Question: I have a form with two comboboxes .
combobox1 unitupc
combobox2 production line
First, the unitupc gets loaded and then for each unitupc chosen the combobox2 gets populated. The issue I am having is that for each unitupc chosen by the user the previous values is stored in the combobox2 and the list keeps getting added, how does one clear the combobox each time the unitupc is chosen and reload it in?
Here is a picture of the form with the issue i am talking about:

'''
private void DimensionSelection_Load(object sender, EventArgs e)
{
// TODO: This line of code loads data into the 'CorsicanaNetWeightDataSet10.Net_Weight_Master_Data_Report' table. You can move, or remove it, as needed.
// TODO: This line of code loads data into the 'corsicanaNetWeightDataSet9.ProductionLine' table. You can move, or remove it, as needed.
prodline = new productweightdataset();
// TODO: This line of code loads data into the 'corsicanaNetWeightDataSet3.ProductionLine' table. You can move, or remove it, as needed.
//this.productionLineTableAdapter.Fill(this.corsicanaNetWeightDataSet3.ProductionLine,comboBox3.Text.ToString());
// TODO: This line of code loads data into the 'corsicanaNetWeightDataSet2.ItemDescription' table. You can move, or remove it, as needed.
//this.itemDescriptionTableAdapter.Fill(this.corsicanaNetWeightDataSet2.ItemDescription);
loadprod();
this.reportViewer1.RefreshReport();
reportViewer1.Visible = false;
}
private void comboBox1_SelectedIndexChanged(object sender, EventArgs e)
{
//if (comboBox1.SelectedIndex > -1)
//{
// button1.Enabled = true;
//}
Loadproduction();
comboBox2.Refresh();
}
private void loadprod()
{
try
{
using (MSSQL.SqlConnection connection = new MSSQL.SqlConnection(constr))
{
connection.Open();
using (MSSQL.SqlCommand command = new MSSQL.SqlCommand("SELECT [Unit UPC Base Item] as Unitupc, [Item Description] AS ItemDescription FROM ItemDesc", connection))
{
{
MSSQL.SqlDataAdapter myadapter = new System.Data.SqlClient.SqlDataAdapter();
myadapter.SelectCommand = command;
myadapter.Fill(prodline, "DataTable1");
}
}
//fill drop down
comboBox1.DataSource = prodline.DataTable1;
comboBox1.ValueMember = "ItemDescription";
comboBox1.DisplayMember = "ItemDescription";
comboBox3.DataSource = prodline.DataTable1;
comboBox3.ValueMember = "Unitupc";
comboBox3.DisplayMember = "Unitupc";
if (comboBox1.Items.Count > 0)
{
comboBox1.SelectedIndex = 0;
Loadproduction();
}
}
}
catch (Exception) { /*Handle error*/ }
}
//private void comboBox3_SelectedIndexChanged(object sender, EventArgs e)
//{
// this.productionLineTableAdapter1.Fill(this.corsicanaNetWeightDataSet9.ProductionLine, comboBox3.Text.ToString());
//}
private void Loadproduction()
{
if (comboBox1.SelectedValue.ToString().Trim().Length > 0)
{
try
{
using (MSSQL.SqlConnection connection = new MSSQL.SqlConnection(constr))
{
connection.Open();
using (MSSQL.SqlCommand command = new MSSQL.SqlCommand("SELECT TOP (100) PERCENT dbo.[Production Lines].[Production Line Description] AS prodline FROM dbo.[Production Lines] LEFT OUTER JOIN dbo.[Net Weight Master Data] ON dbo.[Production Lines].[Production Line] = dbo.[Net Weight Master Data].[Production Line] RIGHT OUTER JOIN dbo.ItemDesc ON dbo.[Net Weight Master Data].[Unit UPC Base Item] = dbo.ItemDesc.[Unit UPC Base Item] WHERE (dbo.ItemDesc.[Unit UPC Base Item] = '0001') GROUP BY dbo.[Production Lines].[Production Line], dbo.[Production Lines].[Production Line Description], dbo.ItemDesc.[Unit UPC Base Item] ORDER BY dbo.ItemDesc.[Unit UPC Base Item]", connection))
{
MSSQL.SqlParameter myparam = new MSSQL.SqlParameter();
myparam.Direction = ParameterDirection.Input;
myparam.ParameterName = "@unitupc";
myparam.SqlDbType = SqlDbType.NVarChar;
myparam.Size = 50;
myparam.Value = comboBox3.Text;
command.Parameters.Add(myparam);
MSSQL.SqlDataAdapter myadapter = new System.Data.SqlClient.SqlDataAdapter();
myadapter.SelectCommand = command;
myadapter.Fill(prodline, "DataTable2");
comboBox2.DataSource = prodline.DataTable2;
comboBox2.DisplayMember = "prodline";
}
}
}
catch (Exception) { /*Handle error*/ }
}
}
'''
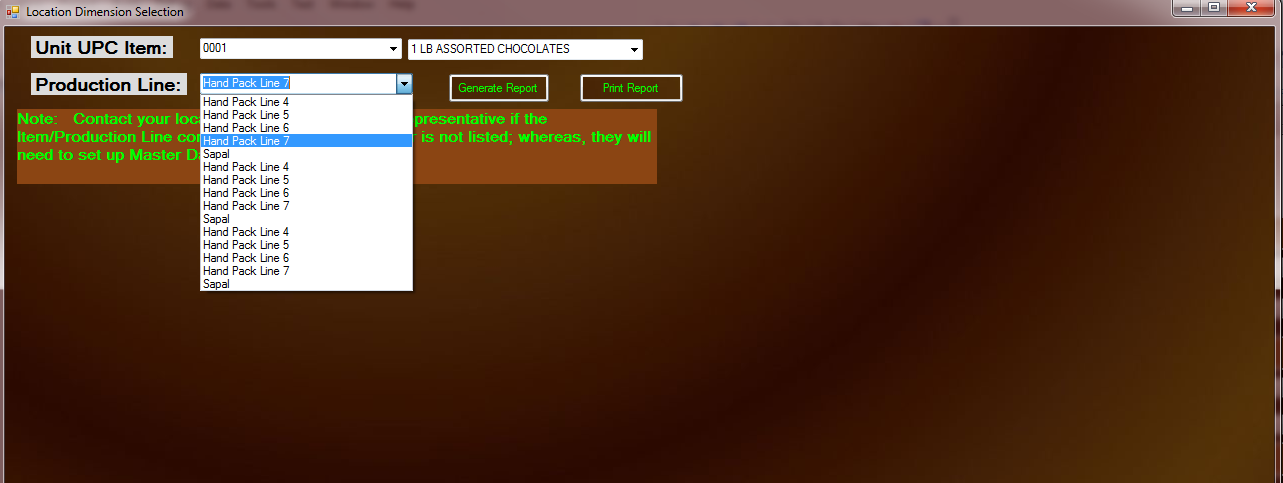
Answer: You Have to clear the DataSource of Combobox, before binding the new values. Use Clear to clear the DataTable as @LarsTech as suggested. See my edits
'''
private void comboBox1_SelectedIndexChanged(object sender, EventArgs e)
{
comboBox2.DataSource = null;
Loadproduction();
comboBox2.Refresh();
}
'''
Edit:
'''
private void Loadproduction()
{
if (comboBox1.SelectedValue.ToString().Trim().Length > 0)
{
try
{
using (MSSQL.SqlConnection connection = new MSSQL.SqlConnection(constr))
{
connection.Open();
using (MSSQL.SqlCommand command = new MSSQL.SqlCommand("SELECT TOP (100) PERCENT dbo.[Production Lines].[Production Line Description] AS prodline FROM dbo.[Production Lines] LEFT OUTER JOIN dbo.[Net Weight Master Data] ON dbo.[Production Lines].[Production Line] = dbo.[Net Weight Master Data].[Production Line] RIGHT OUTER JOIN dbo.ItemDesc ON dbo.[Net Weight Master Data].[Unit UPC Base Item] = dbo.ItemDesc.[Unit UPC Base Item] WHERE (dbo.ItemDesc.[Unit UPC Base Item] = '0001') GROUP BY dbo.[Production Lines].[Production Line], dbo.[Production Lines].[Production Line Description], dbo.ItemDesc.[Unit UPC Base Item] ORDER BY dbo.ItemDesc.[Unit UPC Base Item]", connection))
{
MSSQL.SqlParameter myparam = new MSSQL.SqlParameter();
myparam.Direction = ParameterDirection.Input;
myparam.ParameterName = "@unitupc";
myparam.SqlDbType = SqlDbType.NVarChar;
myparam.Size = 50;
myparam.Value = comboBox3.Text;
command.Parameters.Add(myparam);
MSSQL.SqlDataAdapter myadapter = new System.Data.SqlClient.SqlDataAdapter();
myadapter.SelectCommand = command;
prodline.DataTable2.Clear(); //or u can use prodline.DataTable2.Reset() --Reset removes all data, indexes, relations, and columns of the table
myadapter.Fill(prodline, "DataTable2");
comboBox2.DataSource = prodline.DataTable2;
comboBox2.DisplayMember = "prodline";
}
}
}
catch (Exception) { /*Handle error*/ }
}
}
'''